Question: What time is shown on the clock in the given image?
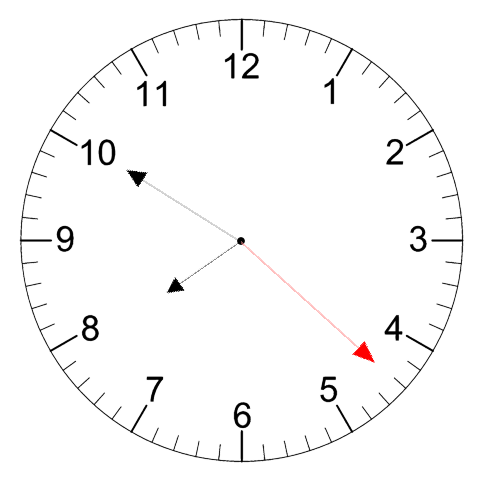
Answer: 07:50:22